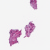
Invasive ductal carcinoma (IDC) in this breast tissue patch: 0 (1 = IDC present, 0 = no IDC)